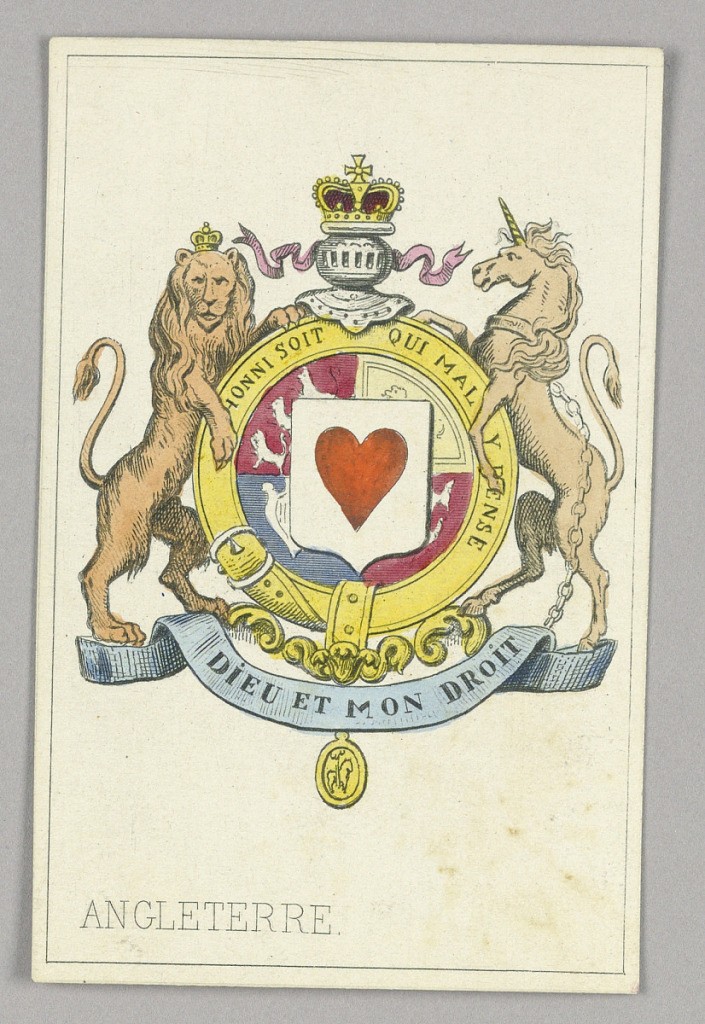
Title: England, Ace of Hearts from Set of "Jeu Imperial–Second Empire–Napoleon III" Playing Cards
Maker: B.P. Grimaud, Paris, France
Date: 1858
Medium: Lithograph on glazed paper
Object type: Playing Card
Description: England, Ace of Hearts from Set of "Jeu Imperial-Second Empire-Napoleon III" Playing Cards.